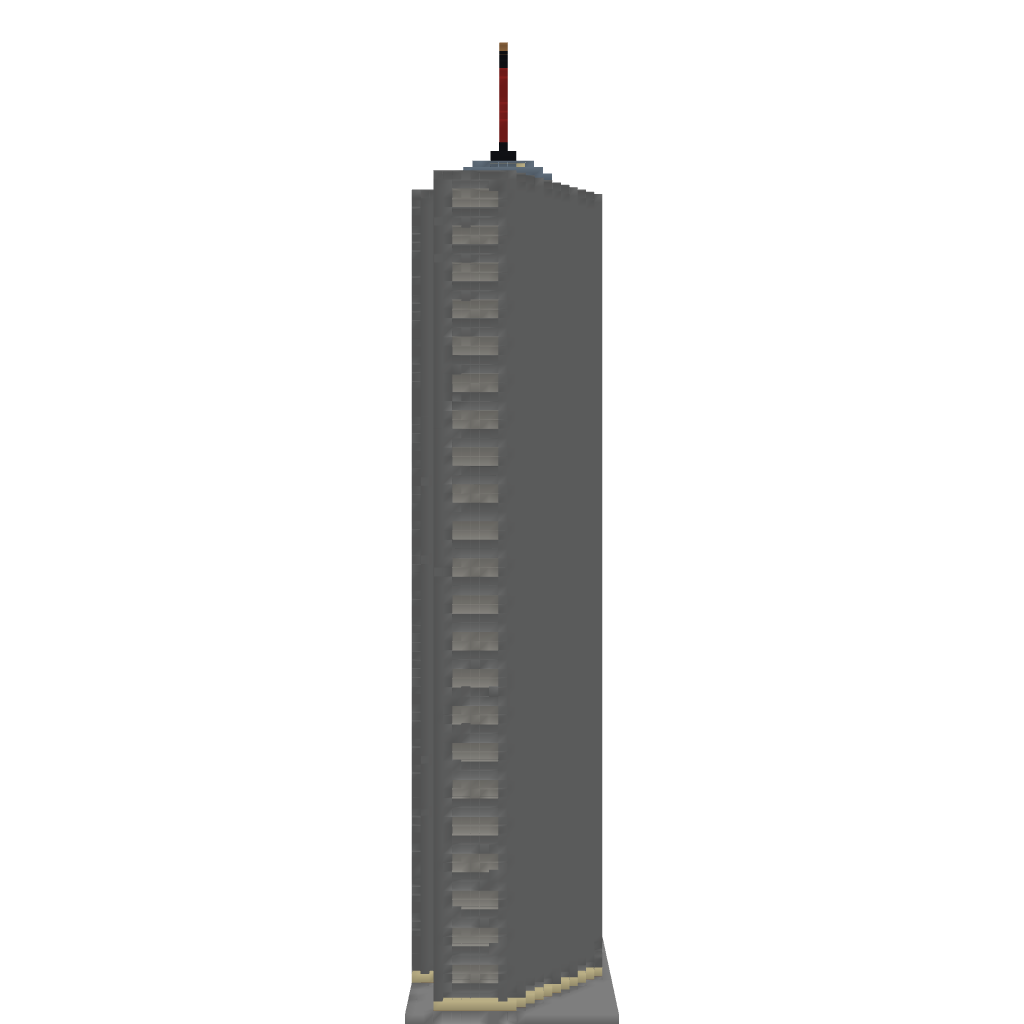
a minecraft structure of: Kuanu Tower